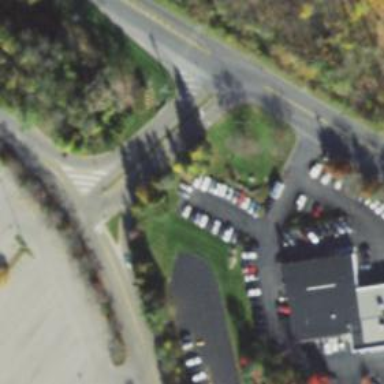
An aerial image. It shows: Service road.